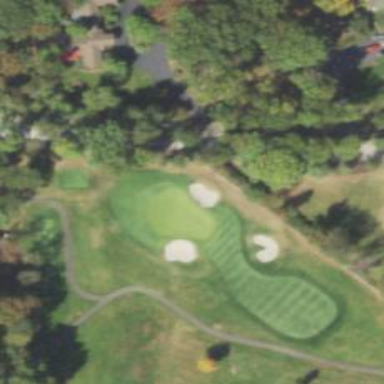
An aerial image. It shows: View of golf hole.